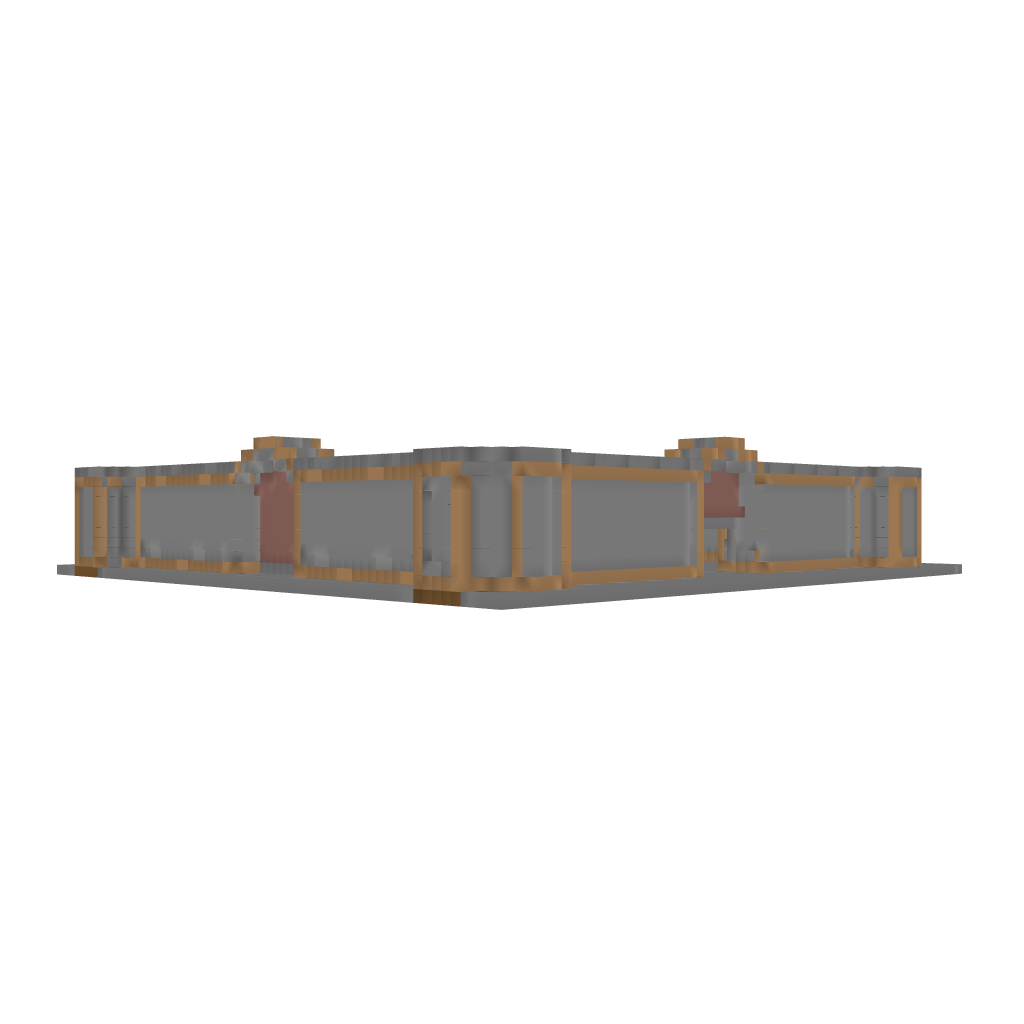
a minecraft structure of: castle walls bad low quality